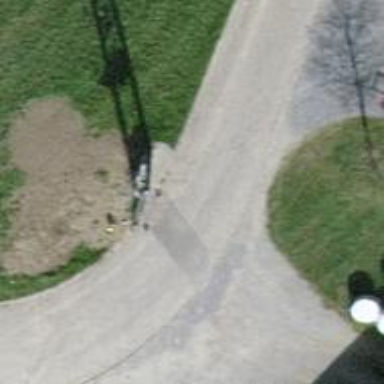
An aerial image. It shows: Distribution transformer attached to power pole.